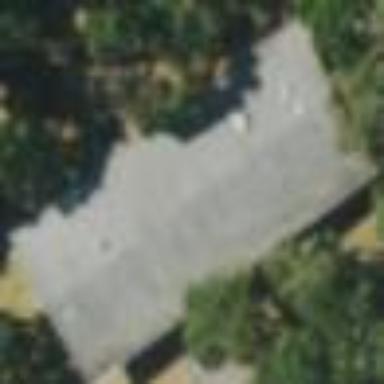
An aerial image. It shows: School building.